Question: I'm integrating the google map in my site. It works fine. However, it shows grid like this:

Which I want to remove it to make the map more good looking. Anyone has an idea how to remove this?
Thanks
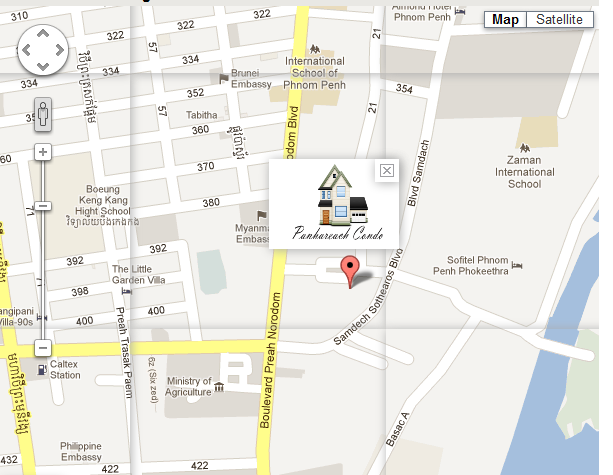
Answer: That is a css problem (css being applied to the tiles which is modifying the appearance). You need to fix that.
These rules are being applied to the tiles:
'''
-webkit-box-shadow: 1px 1px 10px #AAA;
box-shadow: 1px 1px 10px #AAA;
'''
From: #body .left .content img in style.css line 224
Remove them or override them on the map.